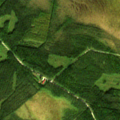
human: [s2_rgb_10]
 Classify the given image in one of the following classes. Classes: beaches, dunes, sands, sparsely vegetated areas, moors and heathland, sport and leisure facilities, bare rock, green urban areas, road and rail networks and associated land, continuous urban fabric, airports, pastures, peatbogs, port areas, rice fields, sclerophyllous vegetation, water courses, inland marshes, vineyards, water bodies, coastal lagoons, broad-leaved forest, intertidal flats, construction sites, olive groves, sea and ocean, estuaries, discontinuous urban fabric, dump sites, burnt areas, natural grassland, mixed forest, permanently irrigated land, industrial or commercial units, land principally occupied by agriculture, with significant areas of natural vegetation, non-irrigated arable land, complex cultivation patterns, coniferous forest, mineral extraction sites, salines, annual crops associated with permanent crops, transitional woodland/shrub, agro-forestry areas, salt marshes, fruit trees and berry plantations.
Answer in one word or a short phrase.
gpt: coniferous forest, transitional woodland/shrub, peatbogs